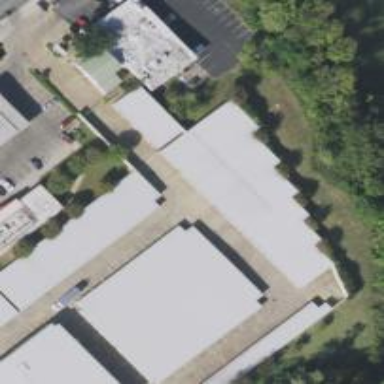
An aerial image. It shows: Warehouse building.